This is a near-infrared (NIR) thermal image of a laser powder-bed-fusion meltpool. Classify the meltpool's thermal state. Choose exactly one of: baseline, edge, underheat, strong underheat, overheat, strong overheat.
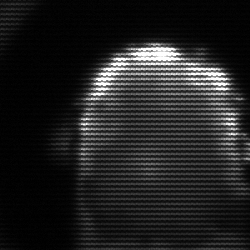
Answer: baseline